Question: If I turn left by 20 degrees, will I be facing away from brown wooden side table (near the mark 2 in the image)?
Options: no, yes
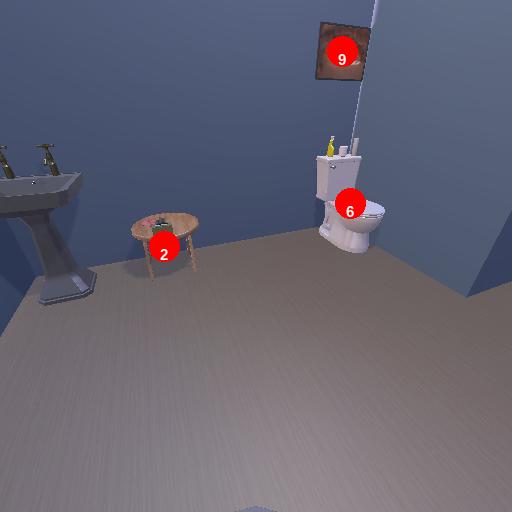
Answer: no